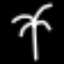
Label: palm tree